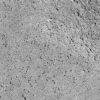
Atmospheric dust classification: not_dusty